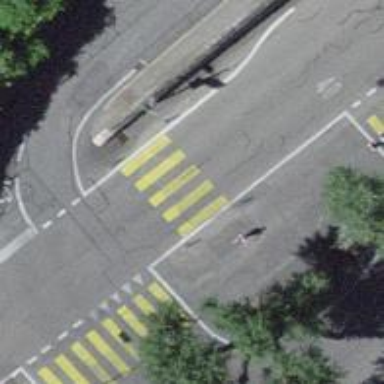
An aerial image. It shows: Marked crossing with visible markings.